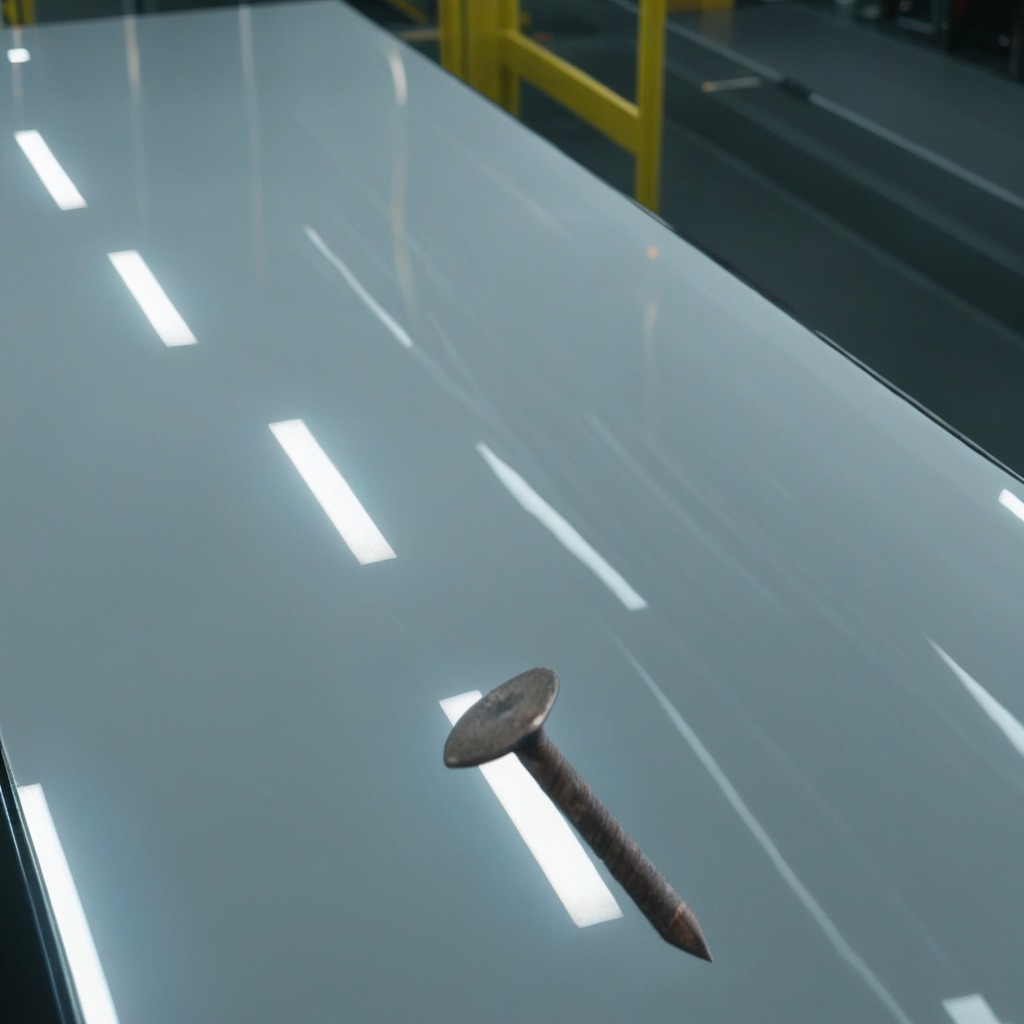
A iron nail is lying on a high-gloss table in a ship maintenance bay industrial lighting.